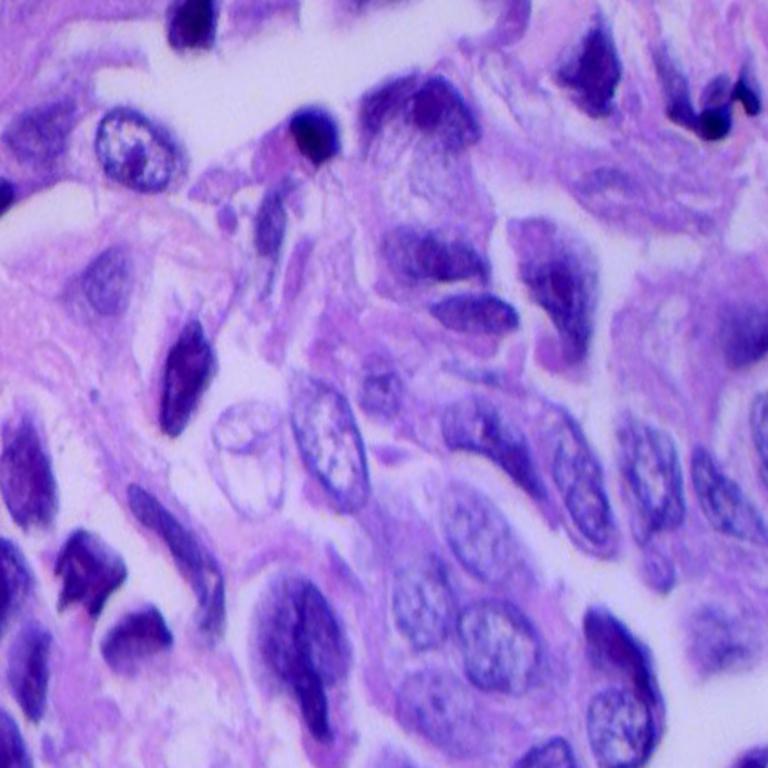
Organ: lung
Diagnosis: adenocarcinomas